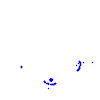
Particle: proton